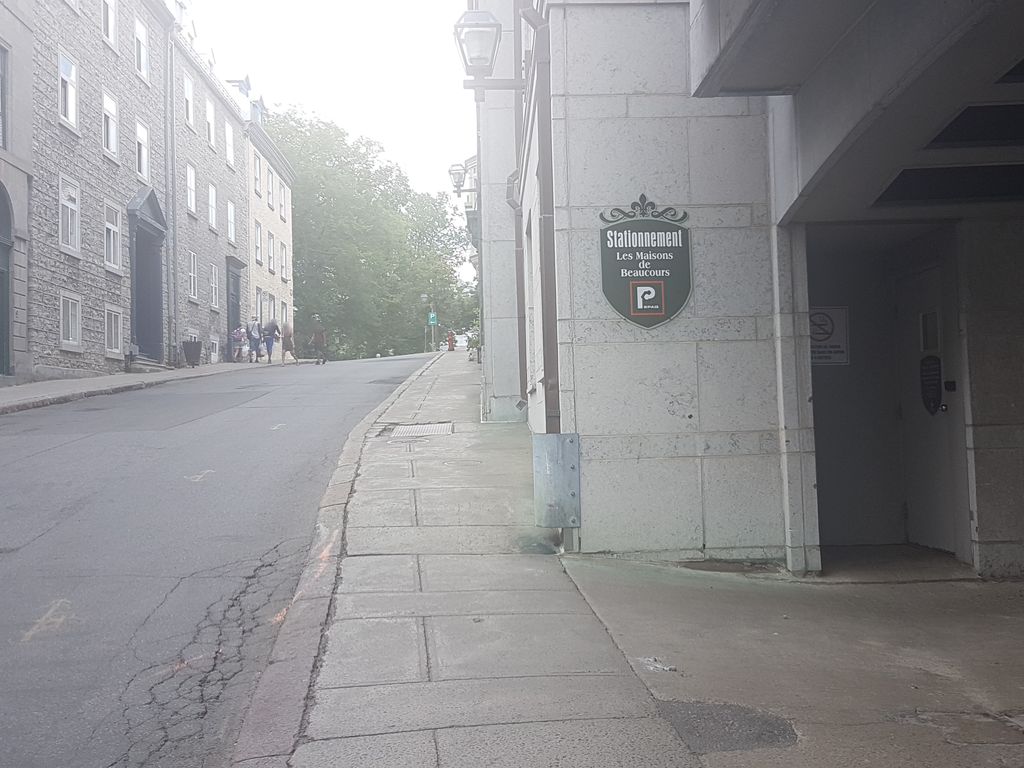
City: quebec_city